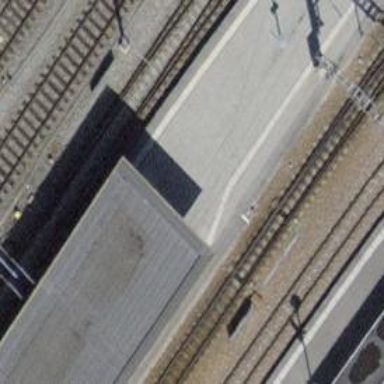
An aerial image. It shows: Close-up of railway platform edge.